Brain MRI, t1w sequence, axial 2D slice.
Patient: age 35, sex F, weight 78 kg, height 1.78 m
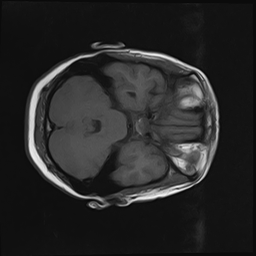